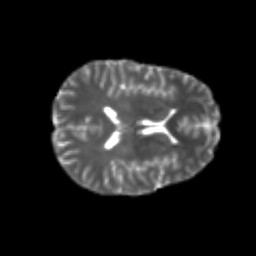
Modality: T2w
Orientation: axial
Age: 26
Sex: female
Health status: healthy
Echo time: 0.074 s